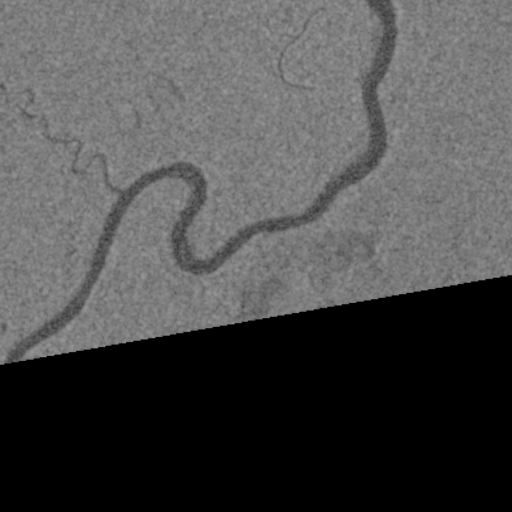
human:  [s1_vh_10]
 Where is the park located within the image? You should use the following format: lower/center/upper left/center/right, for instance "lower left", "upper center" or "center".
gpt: The park is located in the center right of the image.
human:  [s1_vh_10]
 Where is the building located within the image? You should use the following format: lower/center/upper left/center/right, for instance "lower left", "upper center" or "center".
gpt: The building is located in the center left of the image.
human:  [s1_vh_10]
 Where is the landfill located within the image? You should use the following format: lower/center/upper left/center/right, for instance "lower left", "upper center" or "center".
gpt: There is no landfill in the image.

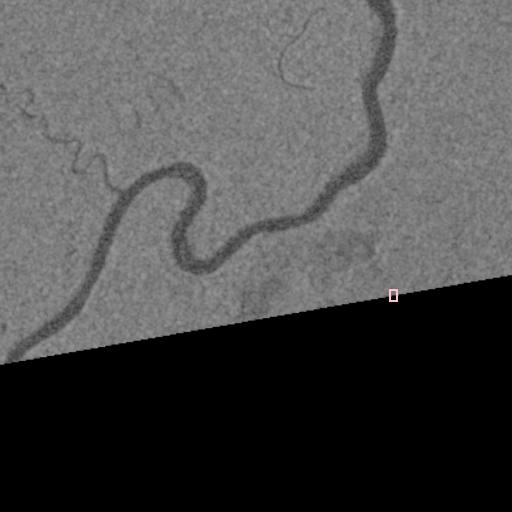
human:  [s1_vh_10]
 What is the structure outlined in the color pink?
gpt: The structure outlined in pink is a park.
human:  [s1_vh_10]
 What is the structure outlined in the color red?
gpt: There is no red outline.